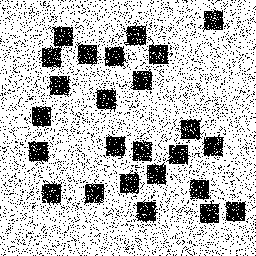
Squares: 25
Triangles: 0
Stars: 0
Total shapes: 25